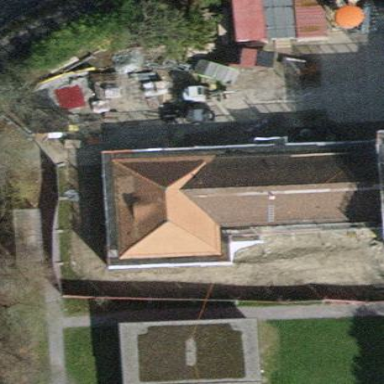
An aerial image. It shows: School building with gabled roof.